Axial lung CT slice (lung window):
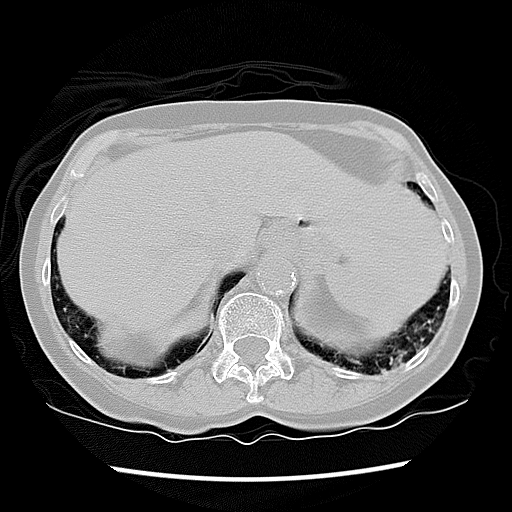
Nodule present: no